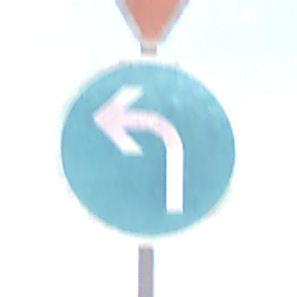
Verkehrszeichen: VorgeschriebeneFahrtrichtungLinks
Zusatzzeichen oben: VorfahrtGewaehren
Umgebung: Outdoor, RoadRail
Tageszeit: MorningAfternoon
Wetter: PartlyCloudy
Licht: Natural
Jahreszeit: NotSpecified
Kontrast: HighContrast